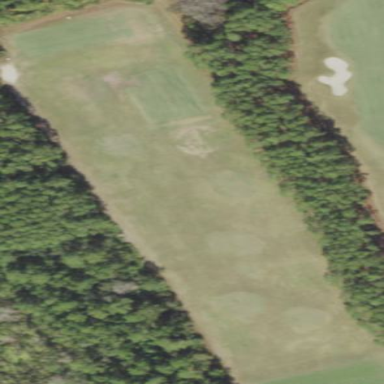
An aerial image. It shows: Grassy area designated for golf. It is golf fairway with lush green grass.